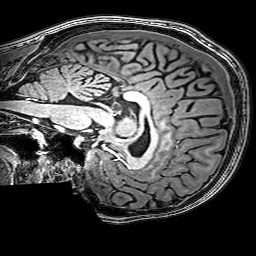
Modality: T1w
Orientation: sagittal
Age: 22
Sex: male
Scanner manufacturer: philips
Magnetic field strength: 3 T
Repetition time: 0.009 s
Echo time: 0.0035 s